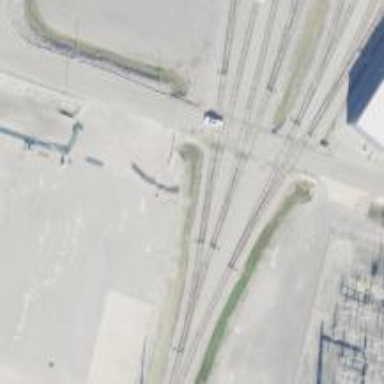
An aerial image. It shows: Railway level crossing.